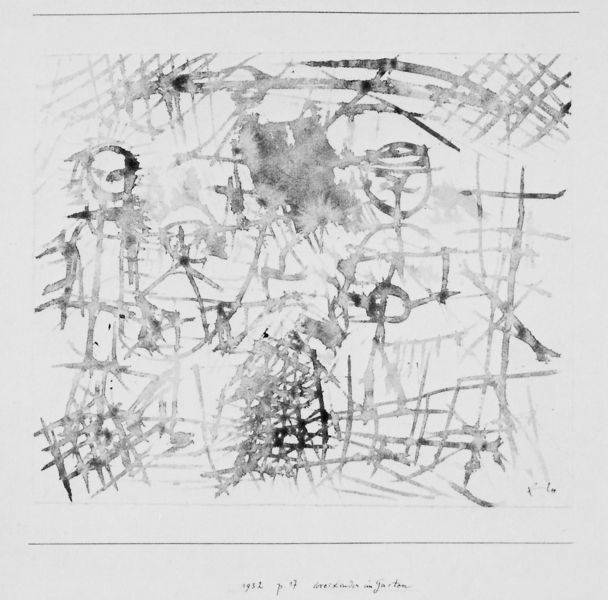
Titel: Die Kinder im Garten
Künstler: Paul Klee
Institution: Bern, Kunstmuseum, Paul Klee-Stiftung
Schlagwörter: kopf, aquarell, grau, kariert, schwarz, zeichnung, muster, gesicht, mensch, gitter, drei, personen, kinder, kreis, garten, schrift, wasserfarbe, linien, figuren, striche, tusche, unterschrift, kreuz, schraffur, kreise, pinsel, kreuze, netz, schawarz, 1932, 193, geustet, lüchtig